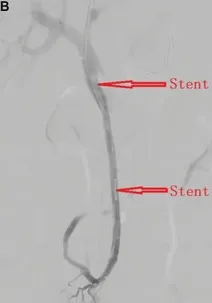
After.
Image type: radiology (ct)